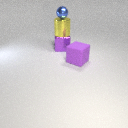
small blue metal sphere above large yellow metal cylinder